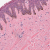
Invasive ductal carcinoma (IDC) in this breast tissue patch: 0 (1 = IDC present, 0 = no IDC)